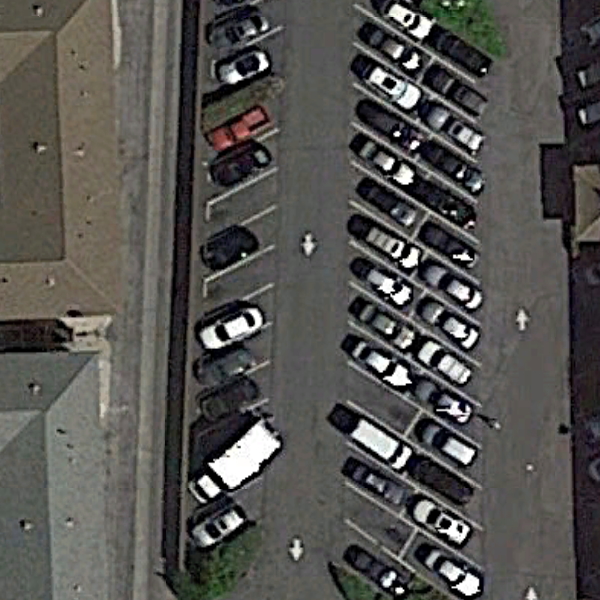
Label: Parking